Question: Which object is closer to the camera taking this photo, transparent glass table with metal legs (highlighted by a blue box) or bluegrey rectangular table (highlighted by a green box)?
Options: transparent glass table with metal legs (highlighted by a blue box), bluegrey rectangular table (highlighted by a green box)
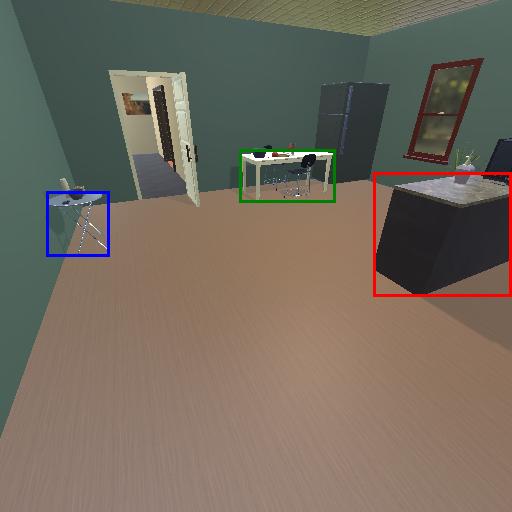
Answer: transparent glass table with metal legs (highlighted by a blue box)